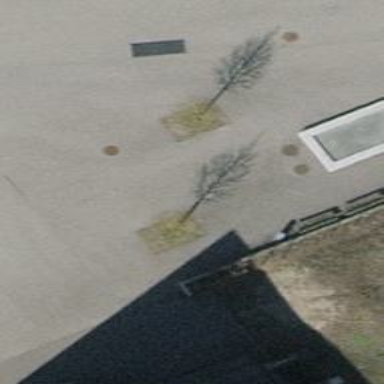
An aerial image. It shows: Brown bench in the vicinity.